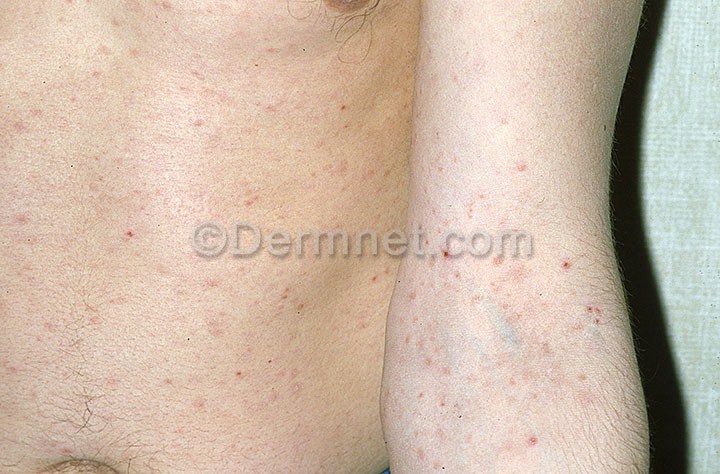
Disease: Psoriasis pictures Lichen Planus and related diseases